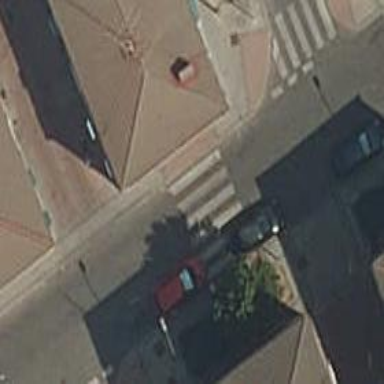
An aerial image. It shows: Zebra crossing on the road.